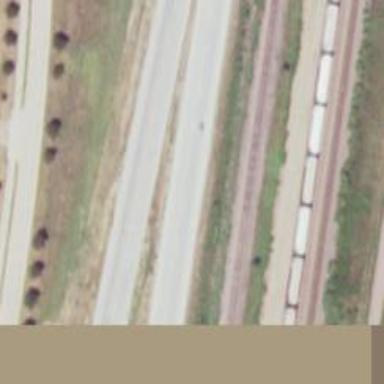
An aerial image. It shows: Trunk highway with expressway features.